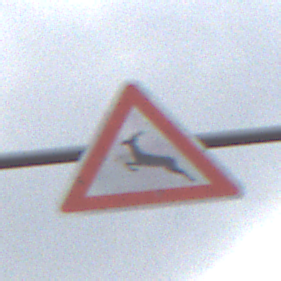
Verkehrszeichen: WildwechselRechts
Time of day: Midday
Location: Outdoor (Nature)
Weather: PartlyCloudy
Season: NotSpecified
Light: Natural